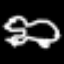
Label: frog